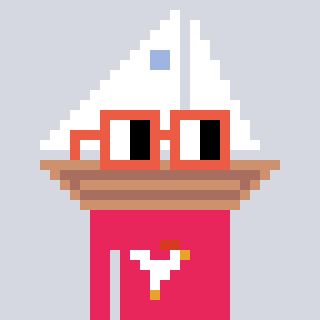
a pixel art character with square orange glasses, a sailboat-shaped head and a redpinkish-colored body on a cool background